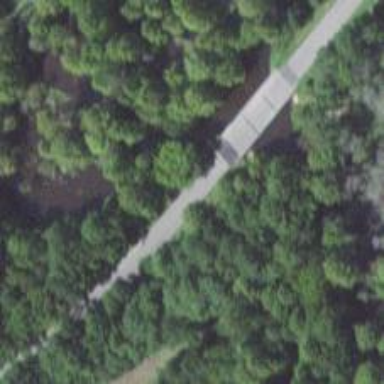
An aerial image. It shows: Residential road with bridge.